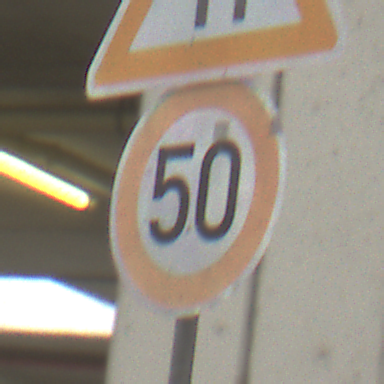
Verkehrszeichen: Geschwindigkeit50
Zusatzzeichen oben: EinseitigVerengteFahrbahnRechts
Umgebung: Roofed, Urban
Tageszeit: Midday
Wetter: Overcast
Licht: Artificial
Jahreszeit: NotSpecified
Kontrast: MediumContrast